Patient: sex M, age 65
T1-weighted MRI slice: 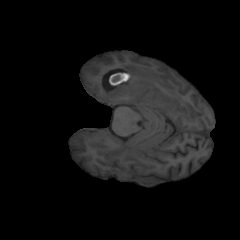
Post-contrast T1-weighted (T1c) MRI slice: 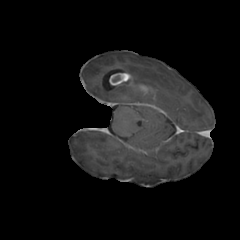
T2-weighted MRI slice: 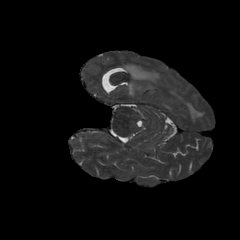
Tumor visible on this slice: yes
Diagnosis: Glioblastoma, IDH-wildtype
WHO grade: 4